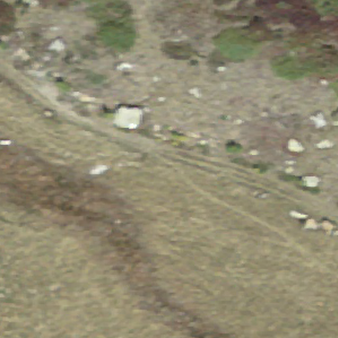
Label: other